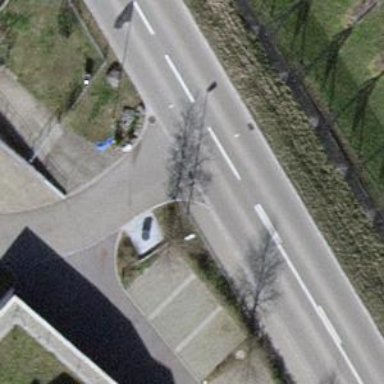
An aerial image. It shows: Tertiary road with sidewalk on the left.